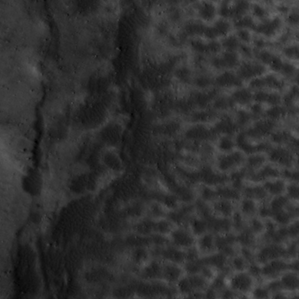
Label: non_frost